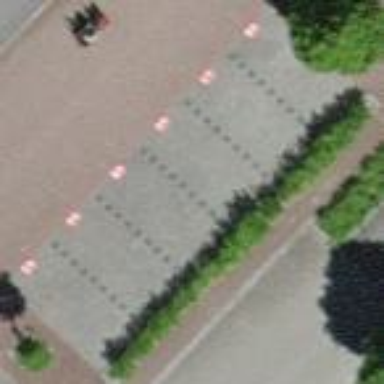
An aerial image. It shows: Parking lane.